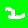
Digit: 2